Question: I was wondering if anyone knows how you can overlap a button with a label in HTML.
For example:

Is this easily done with css? I have tried absolute positioning to no avail
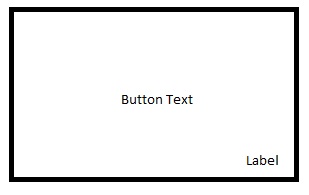
Answer: Is this what you want?
<URL>
I created a container 'div' with 'position:relative' which contains the button and label. Then i just set the label with 'position:absolute' and added top and left positions. Only drawback is that you have to set the positions manually.